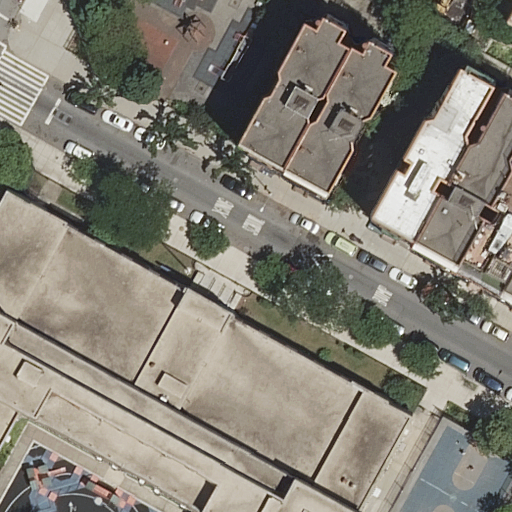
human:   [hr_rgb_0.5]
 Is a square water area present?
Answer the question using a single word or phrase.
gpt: no

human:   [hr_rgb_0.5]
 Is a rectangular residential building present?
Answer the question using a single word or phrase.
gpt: yes

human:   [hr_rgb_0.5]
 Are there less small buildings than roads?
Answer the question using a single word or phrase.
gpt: no

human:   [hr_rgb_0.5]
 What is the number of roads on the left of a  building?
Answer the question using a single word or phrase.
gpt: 1

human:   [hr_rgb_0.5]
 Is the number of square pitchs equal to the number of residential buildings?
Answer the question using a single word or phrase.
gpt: no

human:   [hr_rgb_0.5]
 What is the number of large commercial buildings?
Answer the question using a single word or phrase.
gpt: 0

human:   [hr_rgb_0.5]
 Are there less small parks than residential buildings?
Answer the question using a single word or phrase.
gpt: yes

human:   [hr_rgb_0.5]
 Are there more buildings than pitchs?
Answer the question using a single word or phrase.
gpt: yes

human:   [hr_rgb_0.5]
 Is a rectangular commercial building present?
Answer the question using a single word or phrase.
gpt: no

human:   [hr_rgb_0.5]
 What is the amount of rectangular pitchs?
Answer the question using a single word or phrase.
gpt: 1

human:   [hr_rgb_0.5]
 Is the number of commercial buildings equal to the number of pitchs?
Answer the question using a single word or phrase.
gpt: no

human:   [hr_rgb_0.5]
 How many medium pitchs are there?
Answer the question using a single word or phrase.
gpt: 0

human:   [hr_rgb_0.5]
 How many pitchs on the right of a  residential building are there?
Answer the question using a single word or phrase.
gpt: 1

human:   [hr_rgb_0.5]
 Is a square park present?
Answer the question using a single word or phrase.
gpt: no

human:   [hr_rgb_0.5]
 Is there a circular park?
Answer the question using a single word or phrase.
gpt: no

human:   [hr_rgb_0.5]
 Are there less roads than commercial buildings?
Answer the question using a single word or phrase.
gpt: no

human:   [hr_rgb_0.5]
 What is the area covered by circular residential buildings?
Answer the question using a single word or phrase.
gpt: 0m2

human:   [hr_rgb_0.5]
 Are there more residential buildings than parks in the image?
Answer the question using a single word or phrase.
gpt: yes

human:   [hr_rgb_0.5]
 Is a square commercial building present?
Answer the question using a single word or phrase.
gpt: no

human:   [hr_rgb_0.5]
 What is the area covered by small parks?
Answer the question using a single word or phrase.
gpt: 0m2

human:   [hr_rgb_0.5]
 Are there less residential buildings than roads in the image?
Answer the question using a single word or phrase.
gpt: no

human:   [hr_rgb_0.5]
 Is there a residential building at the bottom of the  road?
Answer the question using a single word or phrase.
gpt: no

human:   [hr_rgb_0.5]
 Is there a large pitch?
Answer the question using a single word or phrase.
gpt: no

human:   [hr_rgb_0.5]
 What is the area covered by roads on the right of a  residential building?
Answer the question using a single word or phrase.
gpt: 0m2

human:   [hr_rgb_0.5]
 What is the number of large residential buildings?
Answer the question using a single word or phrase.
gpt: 0

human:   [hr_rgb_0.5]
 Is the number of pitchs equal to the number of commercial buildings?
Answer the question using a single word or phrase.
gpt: no

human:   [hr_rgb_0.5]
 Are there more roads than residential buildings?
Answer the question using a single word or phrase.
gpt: no

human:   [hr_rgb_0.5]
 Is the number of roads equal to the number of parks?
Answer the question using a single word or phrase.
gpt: yes

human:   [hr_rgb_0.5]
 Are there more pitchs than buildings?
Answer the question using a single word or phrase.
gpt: no

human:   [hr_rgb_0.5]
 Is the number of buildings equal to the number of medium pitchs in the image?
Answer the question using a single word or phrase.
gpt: no

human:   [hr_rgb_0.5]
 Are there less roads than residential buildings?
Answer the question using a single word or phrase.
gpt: yes

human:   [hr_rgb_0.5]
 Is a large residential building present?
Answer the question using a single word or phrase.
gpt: no

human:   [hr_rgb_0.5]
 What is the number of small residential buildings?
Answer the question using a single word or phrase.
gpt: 2

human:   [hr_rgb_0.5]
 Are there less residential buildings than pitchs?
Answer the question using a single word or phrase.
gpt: no

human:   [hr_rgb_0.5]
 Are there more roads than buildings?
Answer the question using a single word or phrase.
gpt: no

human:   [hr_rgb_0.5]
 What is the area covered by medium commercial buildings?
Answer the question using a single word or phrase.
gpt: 0m2